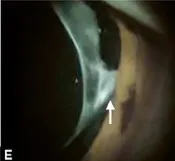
Left eye:iris transillumination temporal inferior matching the location of the sulcus-placed IOL (arrows).
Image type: radiology (x_ray)